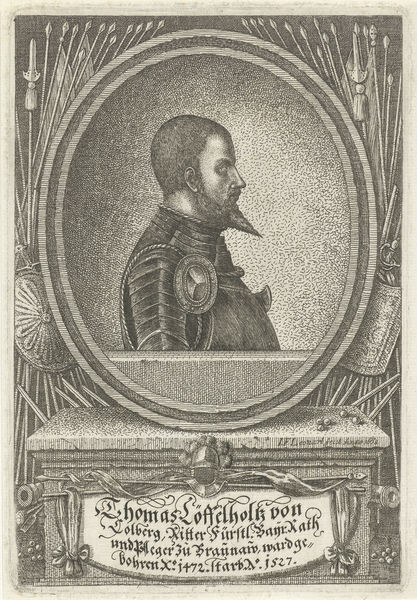
Titel: Portret van Thomas Löffelholz von Kolberg
Künstler: Johann Friedrich Leonard
Standort: Amsterdam
Institution: Rijksmuseum
Schlagwörter: kopf, mann, nase, profil, schleife, bart, bildnis, portrait, porträt, renaissance, schulter, oval, rund, schrift, ansicht, spitz, inschrift, büste, thomas, schild, medaillon, seite, säbel, text, waffen, ritter, rüstung, spitzbart, wappen, speere, pfeile, von, epitaph, seriendruck, thomas loffelholz, löffelholz, kolberg, holberg